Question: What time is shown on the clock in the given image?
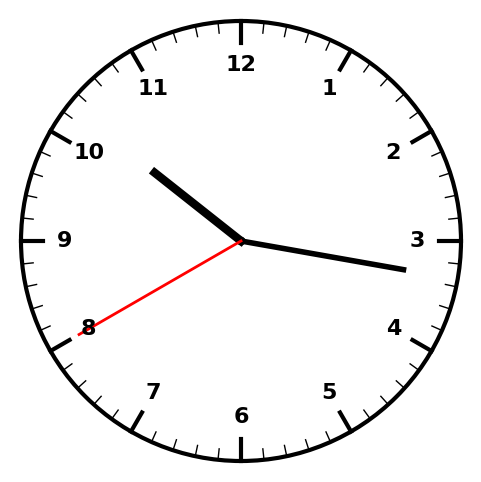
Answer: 10:16:40